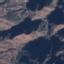
Land use / land cover class: HerbaceousVegetation